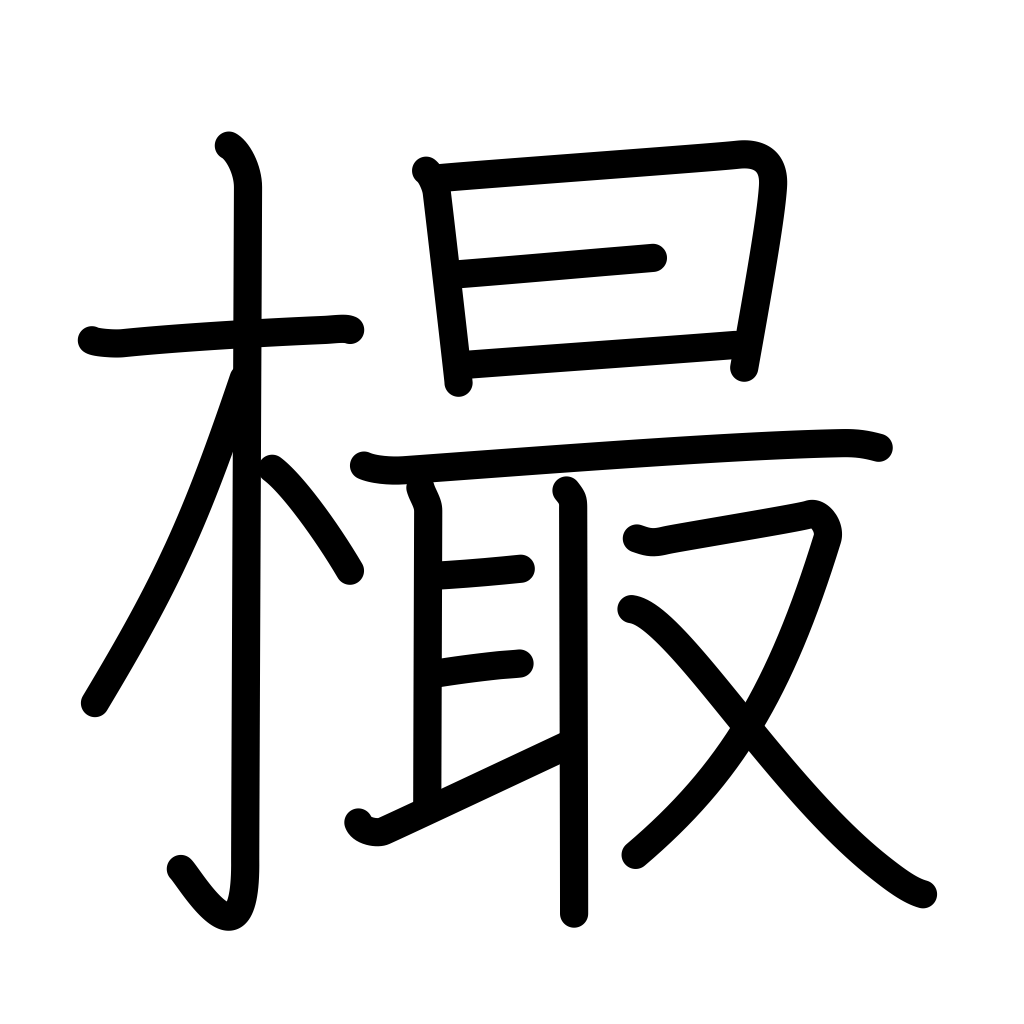
Meaning: knot in wood